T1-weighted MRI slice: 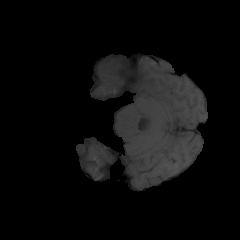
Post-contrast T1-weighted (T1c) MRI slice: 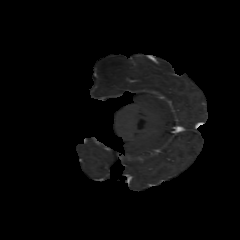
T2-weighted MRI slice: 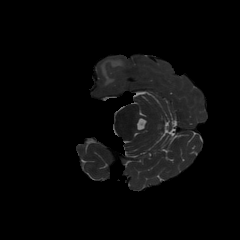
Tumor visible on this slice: yes